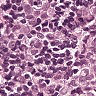
Metastatic tissue present: yes